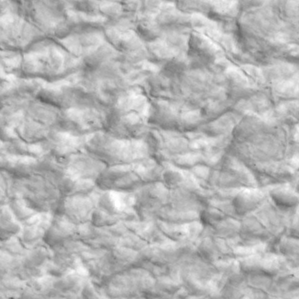
Label: non_frost